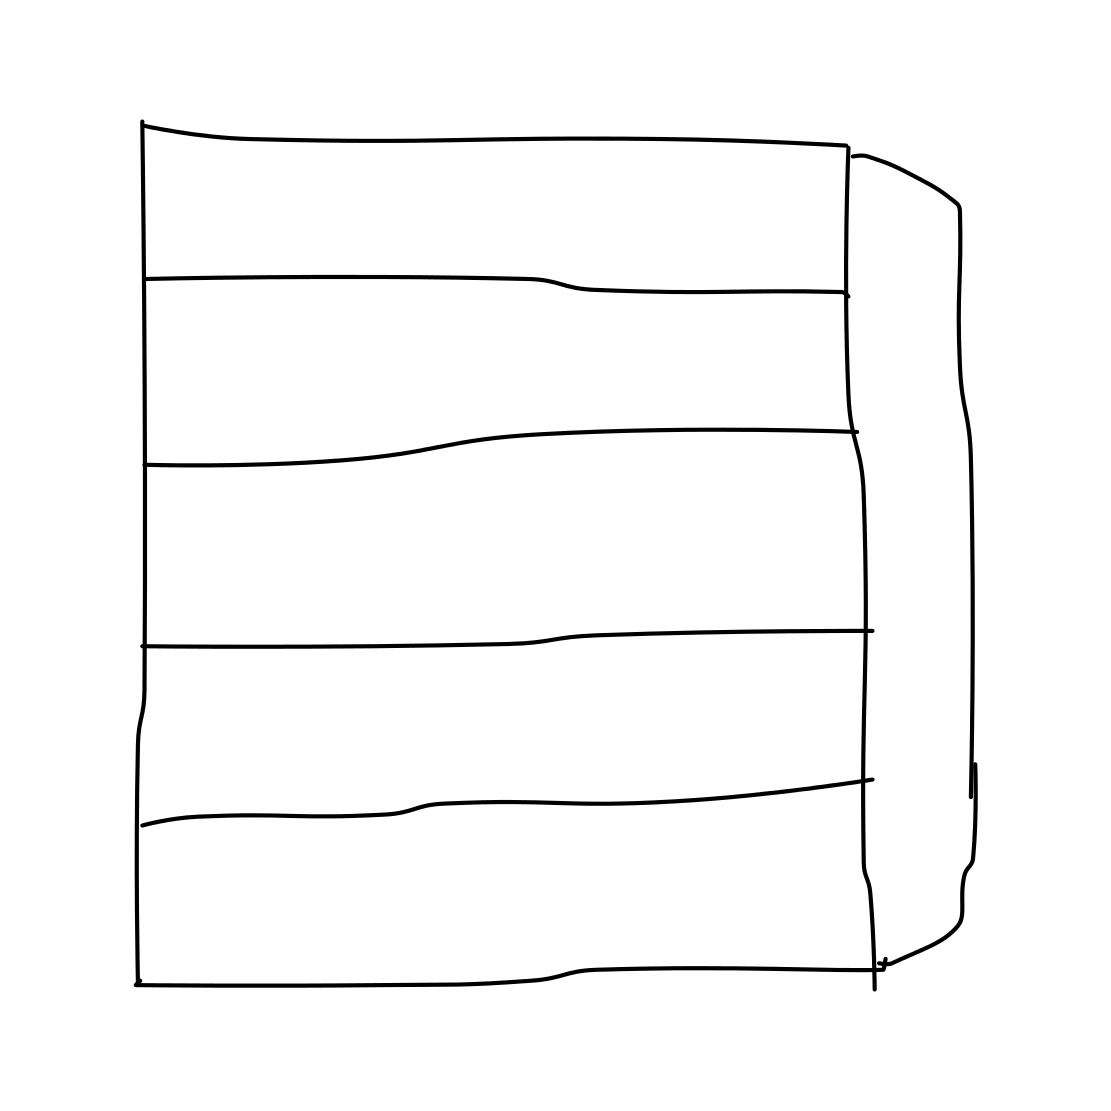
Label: bookshelf